Question: What is the result of this measurement?
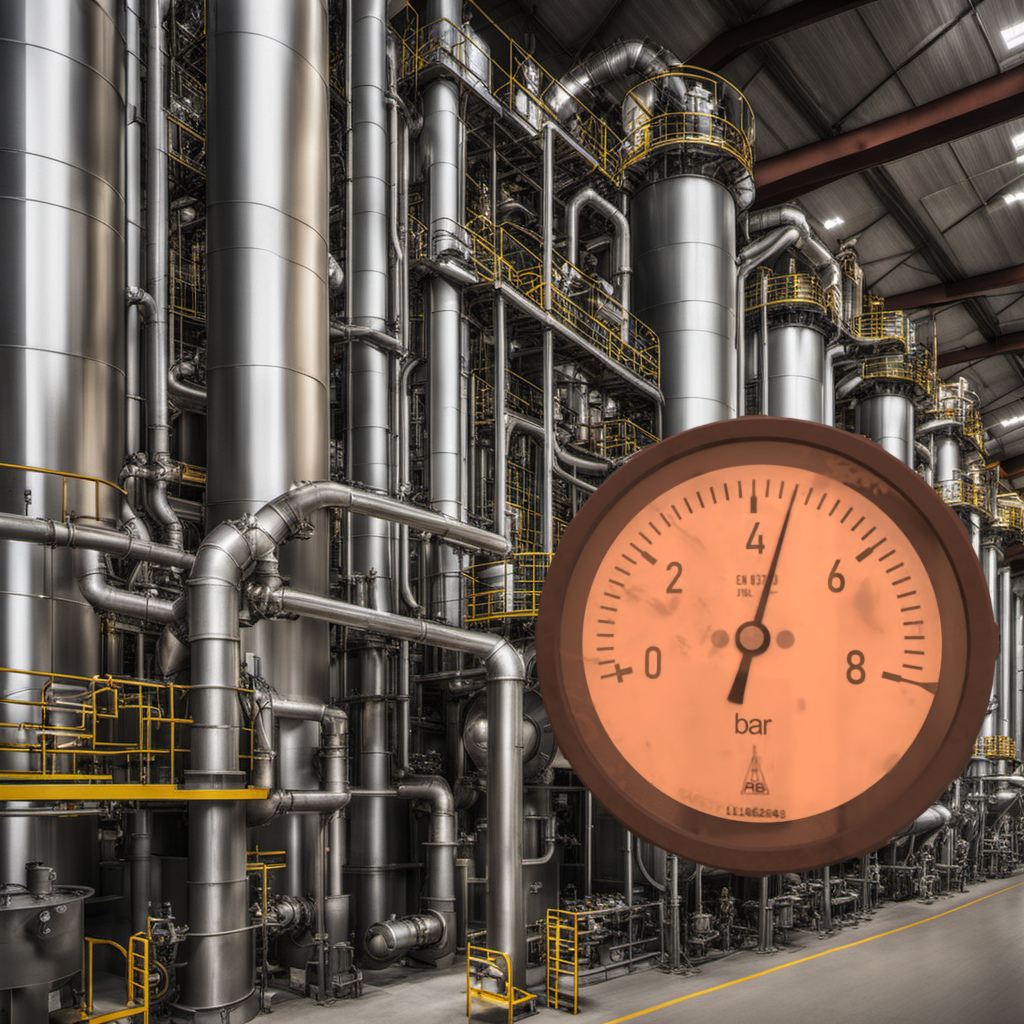
Answer: The result is 4.58
Question: What is the reading range of this measurement?
Answer: The range is from 0 to 8
Question: What is the minimum and maximum value range of this measurement?
Answer: The minimum value is 0 and the maximum value is 8